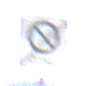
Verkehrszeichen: EndeEingeschraenktesHalteverbotZone
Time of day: Midday
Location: Outdoor (Nature)
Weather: PartlyCloudy
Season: NotSpecified
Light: Natural